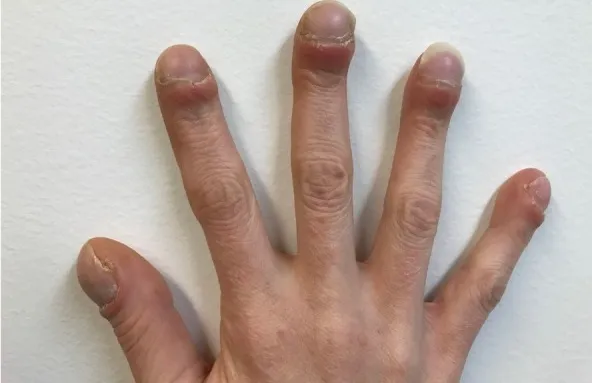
The tips of the fingers are enlarged, and the nails curve around the fingertips.
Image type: medical_photograph (skin_photograph)